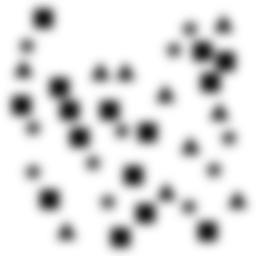
Squares: 15
Triangles: 10
Stars: 11
Total shapes: 36